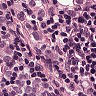
Metastatic tissue present: yes